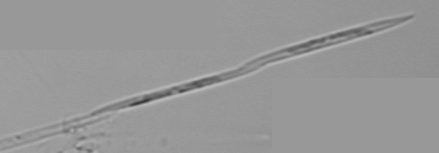
Label: Pseudo-nitzschia